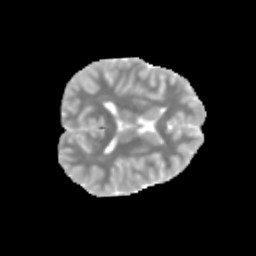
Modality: MD
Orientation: axial
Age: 11
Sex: male
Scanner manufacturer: siemens
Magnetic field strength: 3 T
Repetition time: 3.8 s
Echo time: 0.07 s